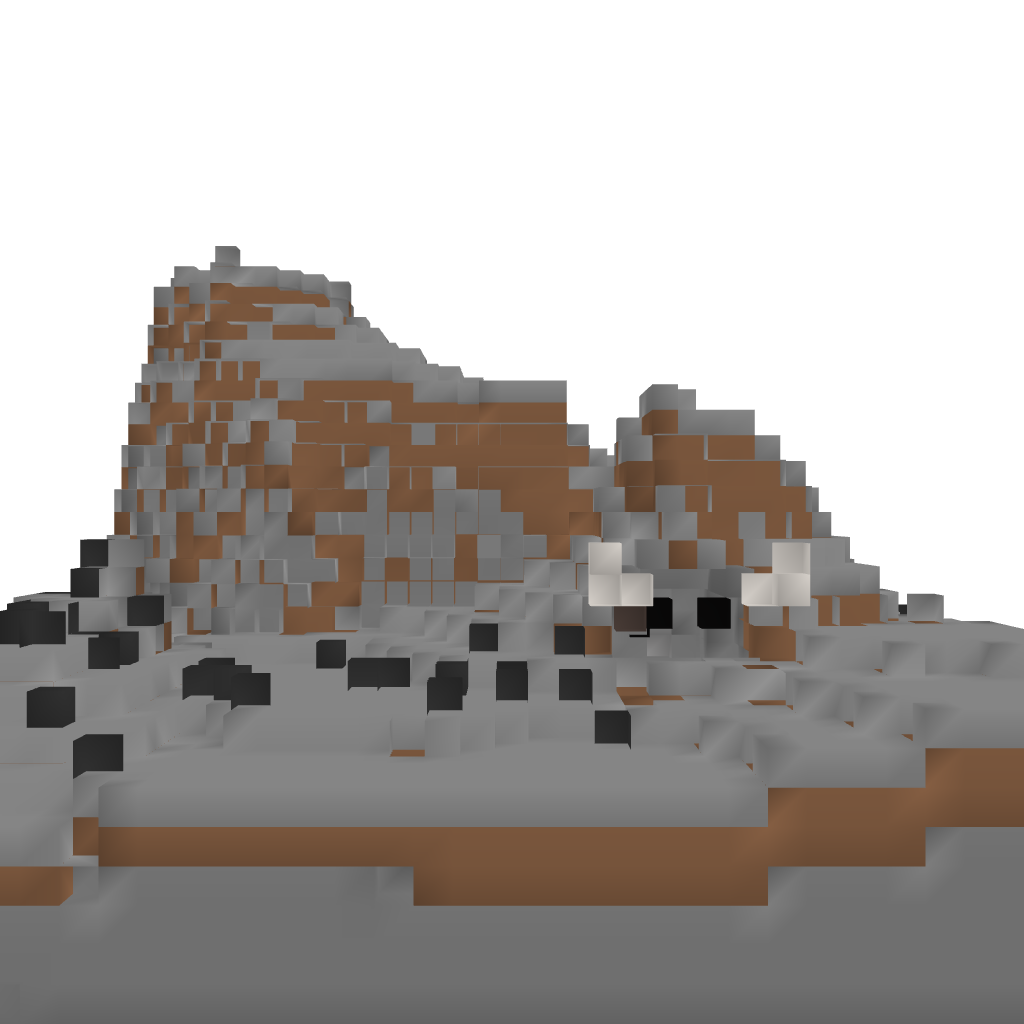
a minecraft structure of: The Quartz Labyrinth